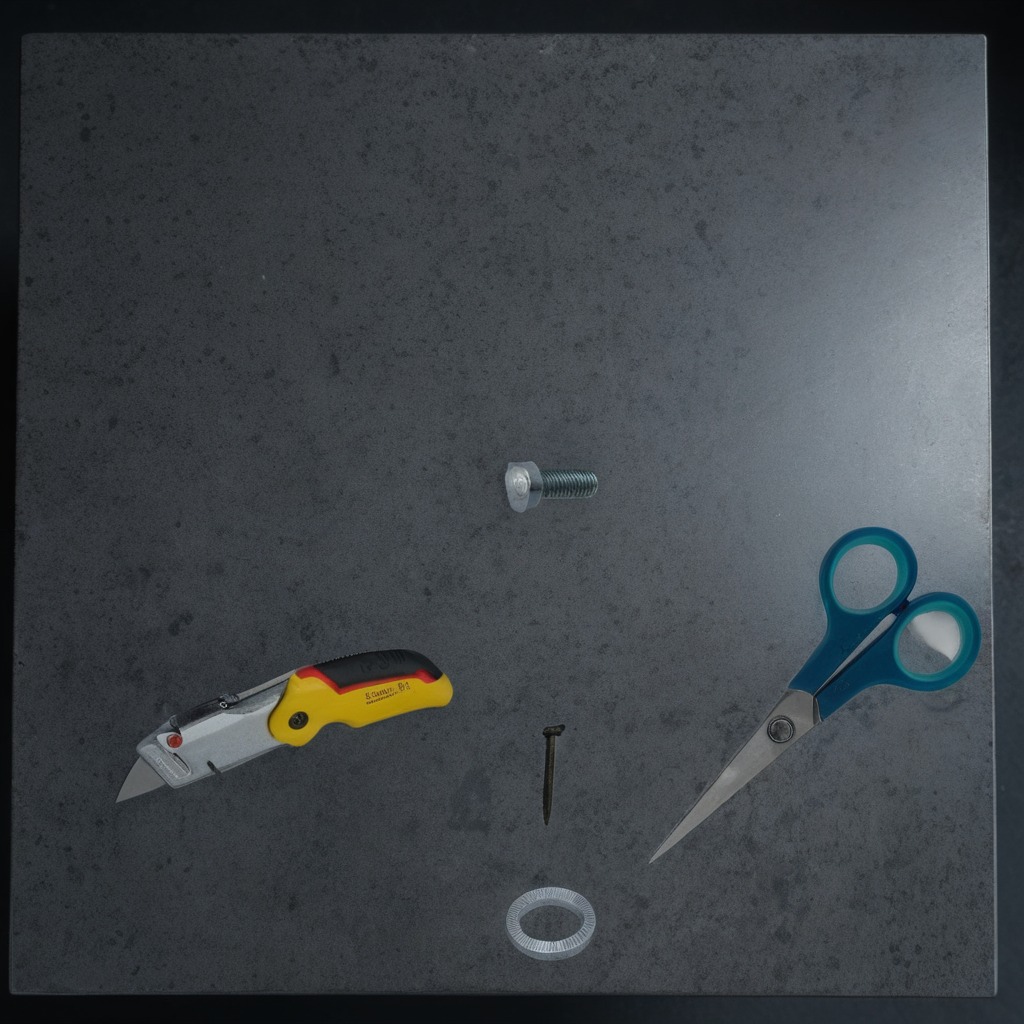
A utility knife, a flat metal washer, a metal machine screw, an iron nail, and a pair of scissors are lying on the clean granite table inside a workshop at night.